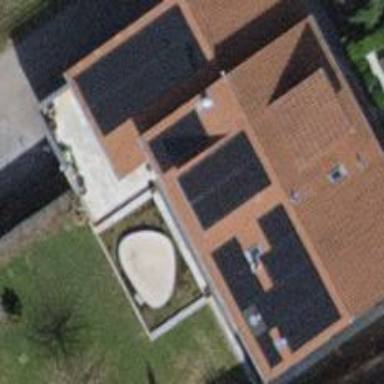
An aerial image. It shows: Small solar photovoltaic panel generator on the roof of building.